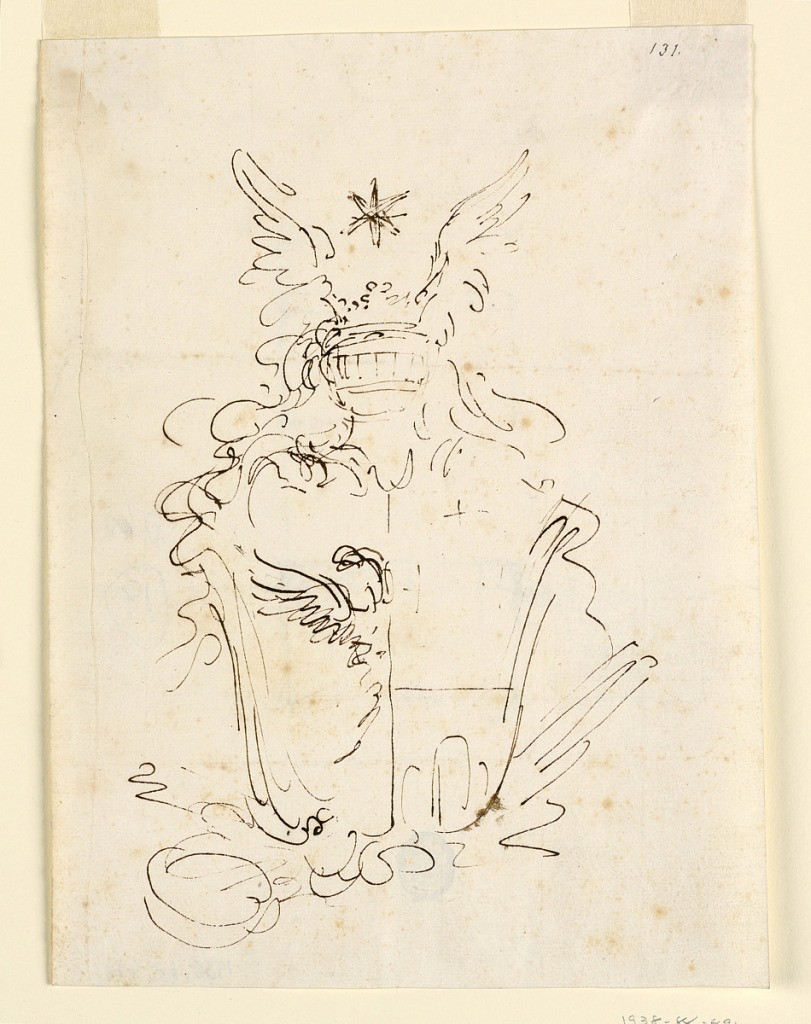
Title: Sketch for Coat of Arms
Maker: Carlo Marchionni, Italian, 1702–1786
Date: mid- 18th century
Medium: Pen and ink on laid paper; verso: graphite
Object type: Drawing
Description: Vertical rectangle. At right, the dexter half with two-headed eagle; at left, the sinister half, per fesse three crosses and three mounts. Helmet of a count with wings and star above. Verso: three slight sketches, seemingly architectural.